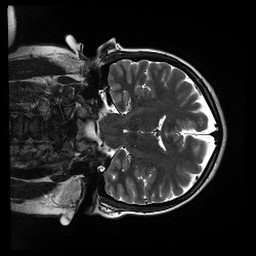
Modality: T2w
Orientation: coronal
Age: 30
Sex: female